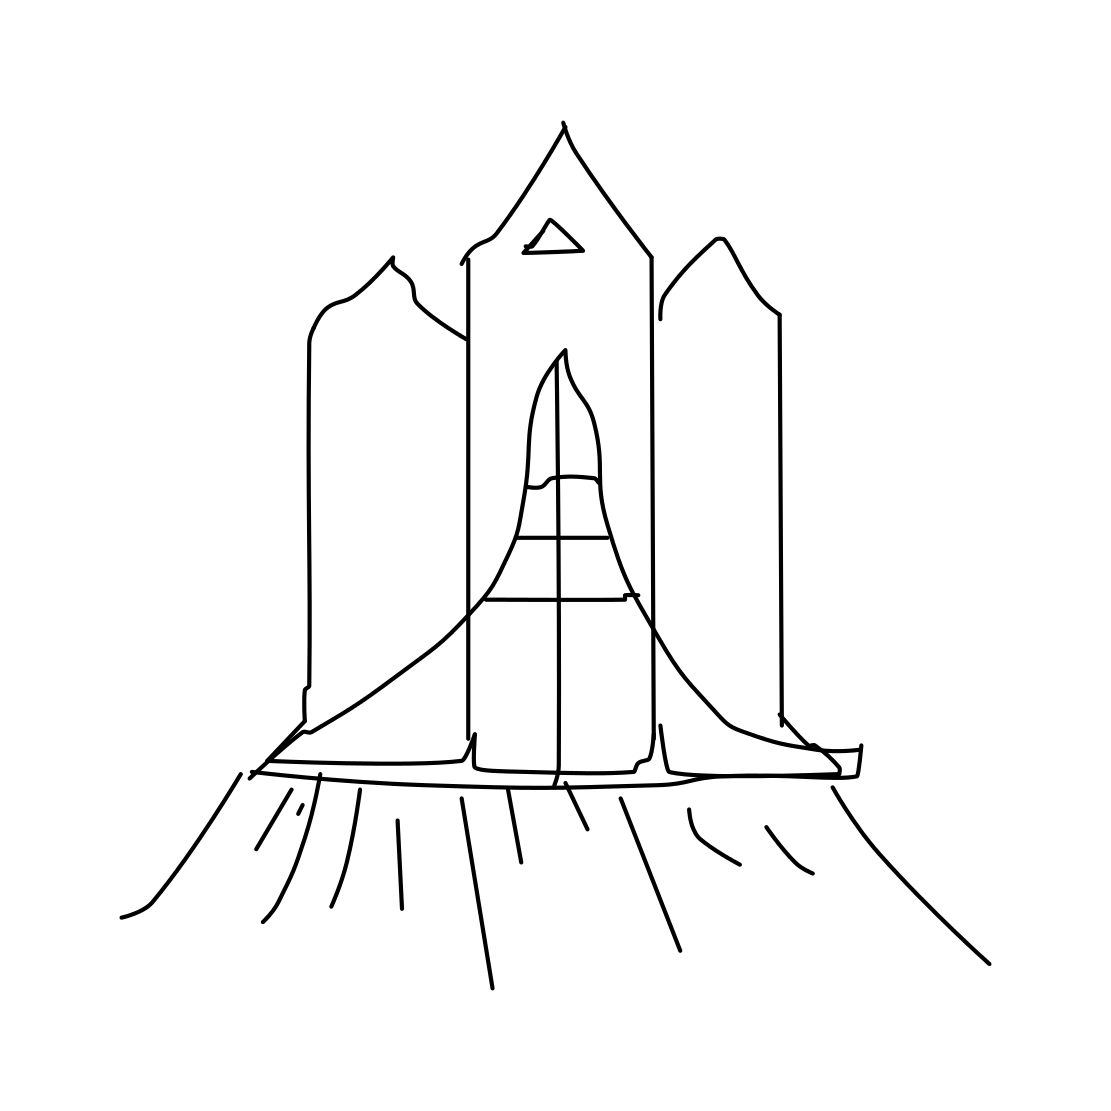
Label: space shuttle